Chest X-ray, AP view. Patient: 55 years old, sex M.
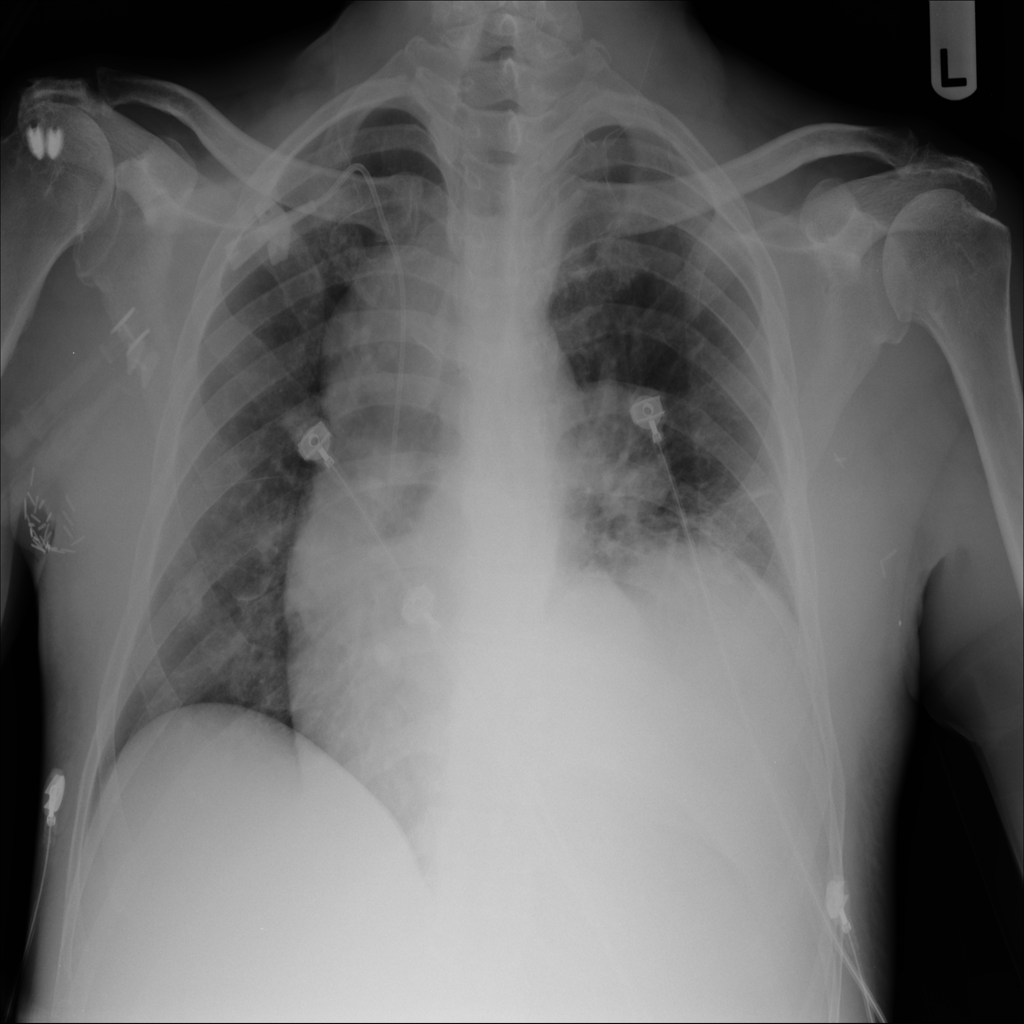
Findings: No Finding